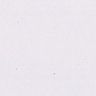
Metastatic tissue present: no